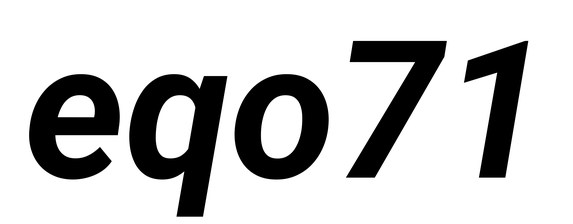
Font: Roboto-Italic_Bold_Italic